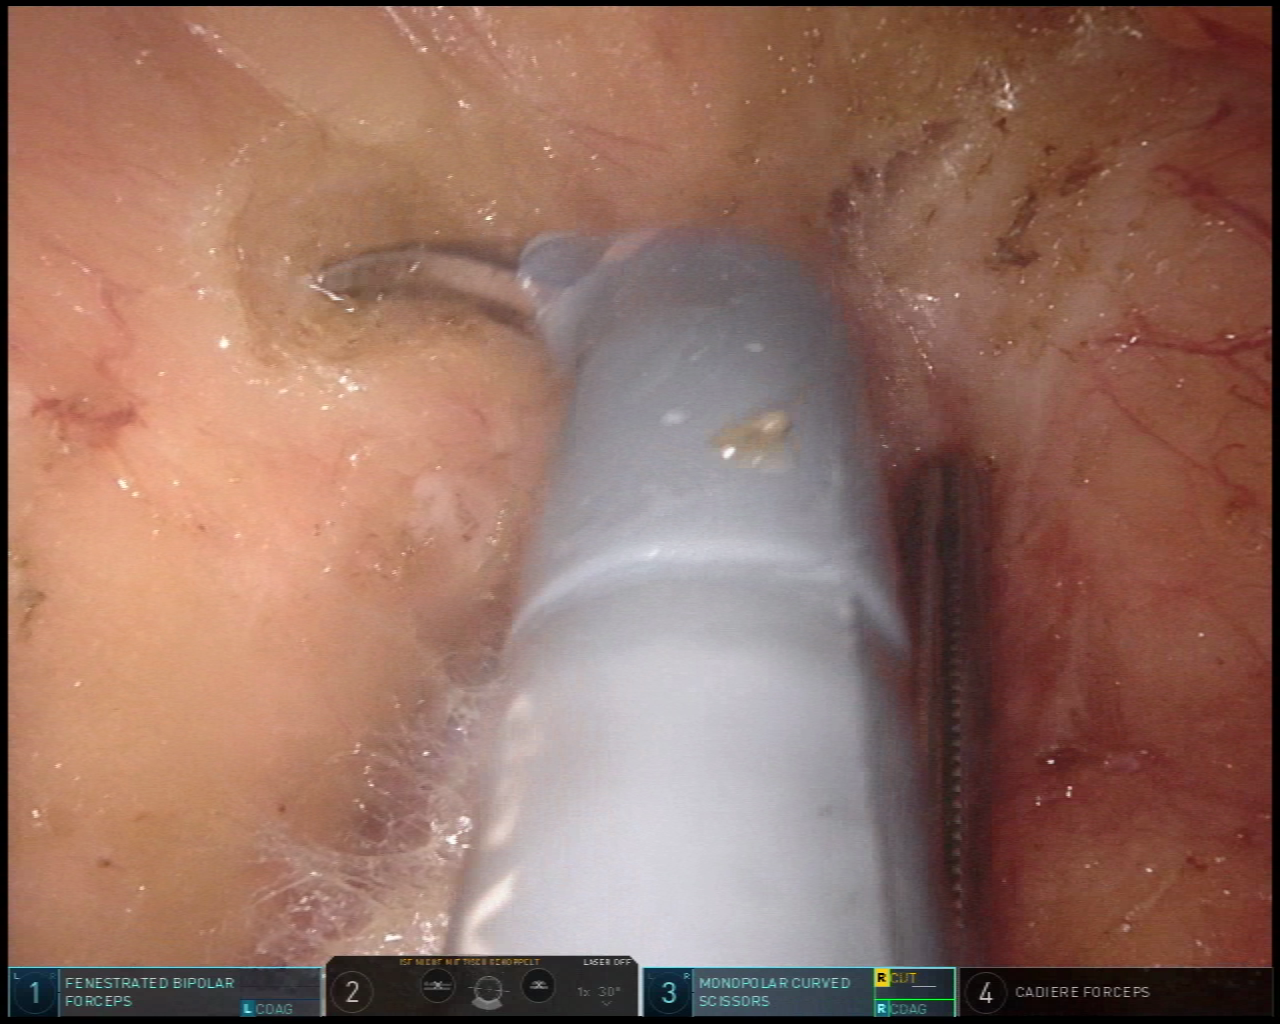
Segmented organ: pancreas
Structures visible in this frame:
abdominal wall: no
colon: no
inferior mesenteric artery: no
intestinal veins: no
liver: no
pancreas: yes
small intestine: no
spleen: no
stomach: no
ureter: no
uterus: no
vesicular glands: no